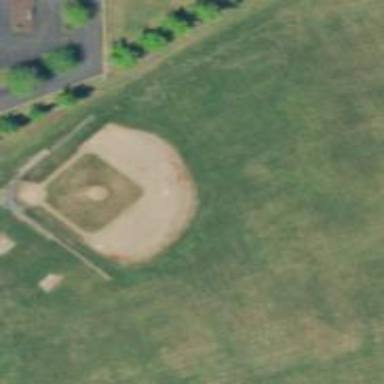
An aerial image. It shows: Baseball pitch for leisure and sports activities.